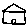
Label: house